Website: lowes
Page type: review-order
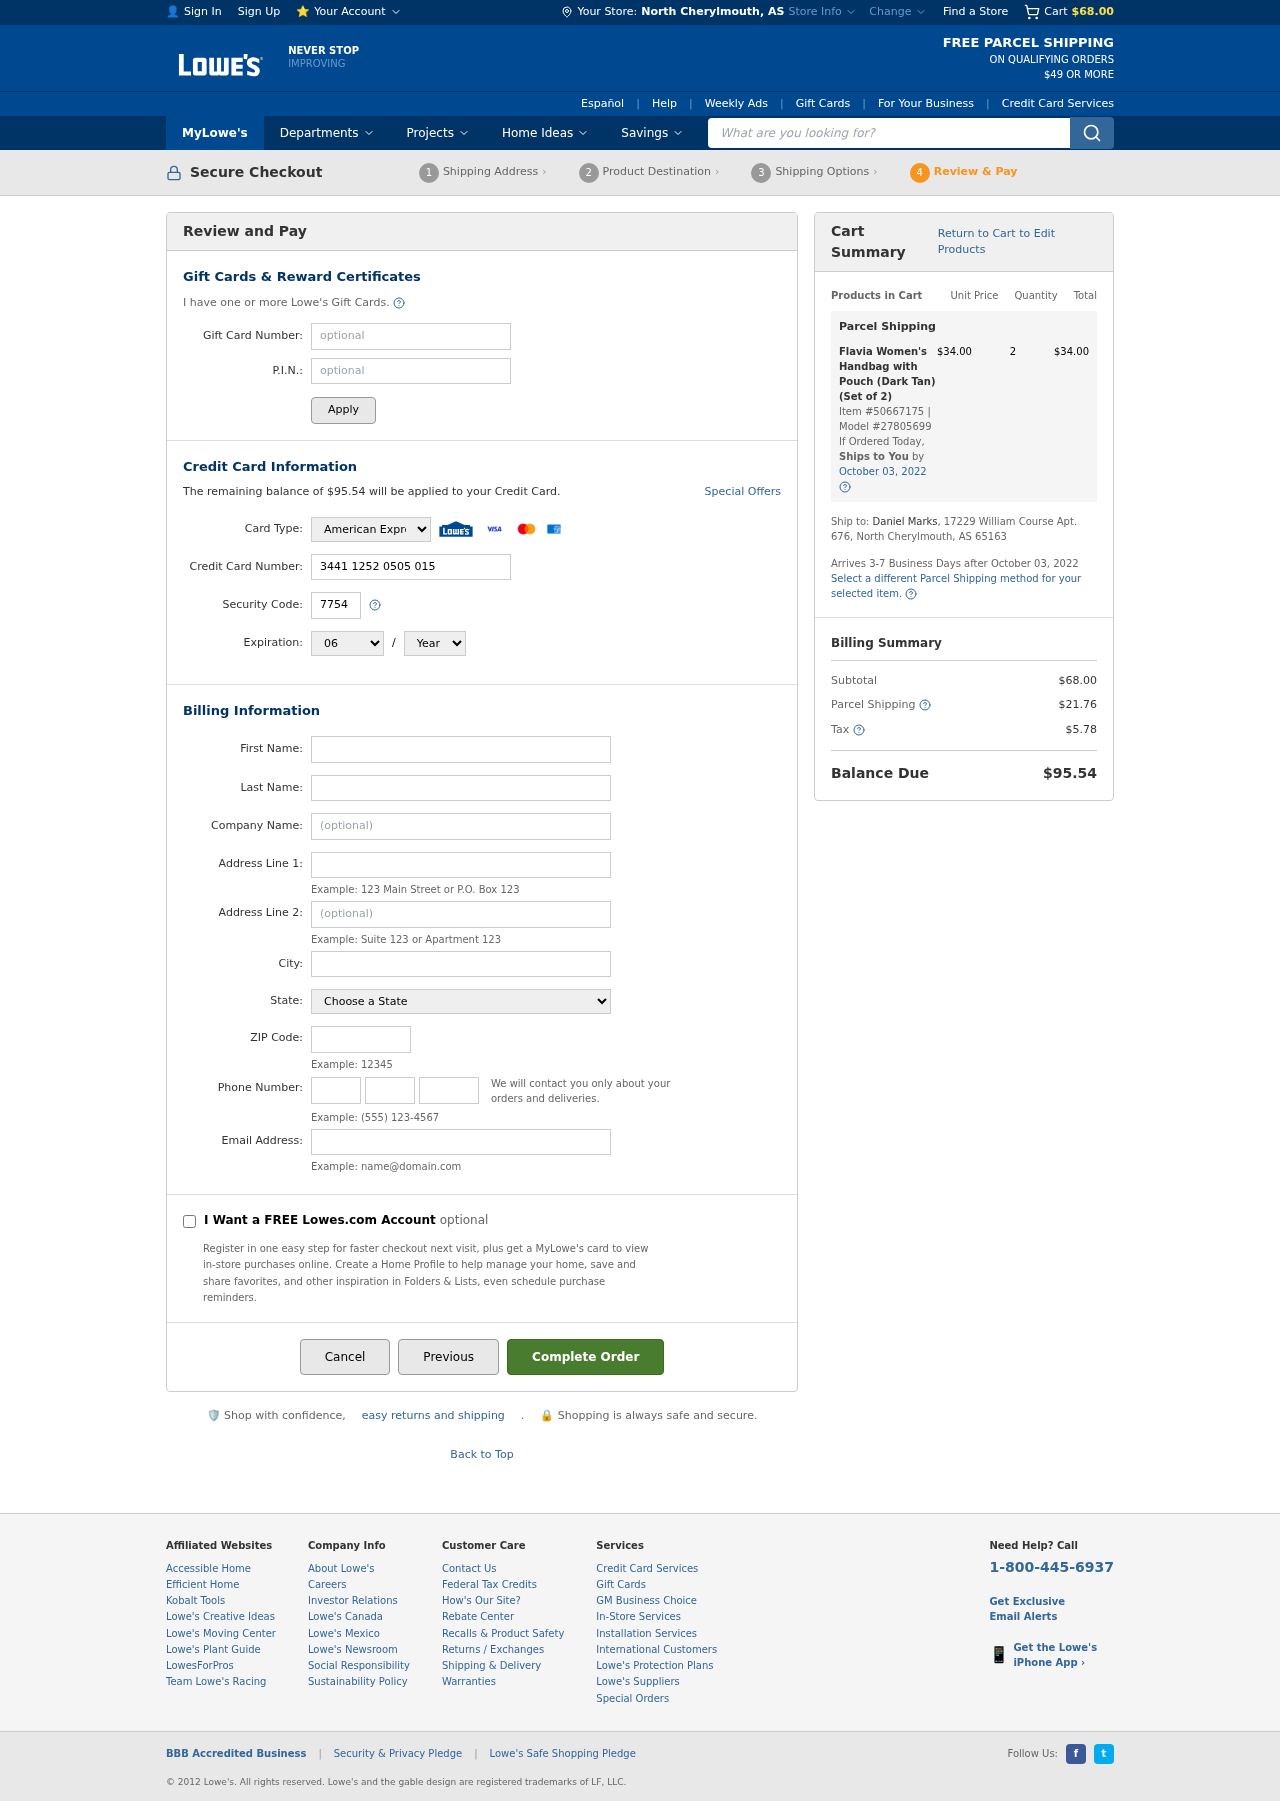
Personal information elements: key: PII_CARD_CVV
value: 7754
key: PII_CARD_EXPIRY_MONTH
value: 06
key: PII_CARD_EXPIRY_YEAR
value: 28
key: PII_CARD_NUMBER
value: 3441 1252 0505 015
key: PII_CARD_TYPE
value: American Express
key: PII_CITY
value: North Cherylmouth
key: PII_CITY_STATE
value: North Cherylmouth, AS
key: PII_EMAIL
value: dmarks@gmail.com
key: PII_FIRSTNAME
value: Daniel
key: PII_LASTNAME
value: Marks
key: PII_PHONE_AREA
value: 874
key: PII_PHONE_PREFIX
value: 747
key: PII_PHONE_SUFFIX
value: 4746
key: PII_POSTCODE
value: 65163
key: PII_STATE
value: AS
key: PII_STREET
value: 17229 William Course Apt. 676
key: PII_STREET2
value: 17229 William Course Apt. 676
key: PII_STREET2
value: Suite 282
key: PII_FULLNAME2
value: Daniel Marks
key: PII_CITY_STATE_ZIP2
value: North Cherylmouth, AS 65163
Product elements: key: PRODUCT1_NAME
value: Flavia Women's Handbag with Pouch (Dark Tan) (Set of 2)
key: PRODUCT1_PRICE
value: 34
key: PRODUCT1_QUANTITY
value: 2
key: PRODUCT1_ITEM_NUMBER
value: Item #50667175
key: PRODUCT1_MODEL_NUMBER
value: Model #27805699
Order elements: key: ORDER_SUBTOTAL
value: $68.00
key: ORDER_BALANCE_DUE
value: $95.54
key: ORDER_SHIPPING_DATE
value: October 03, 2022
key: ORDER_ITEM_TOTAL
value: $34.00
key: ORDER_SHIPPING_DATE2
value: October 03, 2022
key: ORDER_SHIPPING_COST
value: $21.76
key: ORDER_TAX
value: $5.78
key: ORDER_TOTAL
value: $95.54
Search elements: key: HEADER_SEARCH
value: What are you looking for?